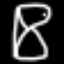
Label: hourglass